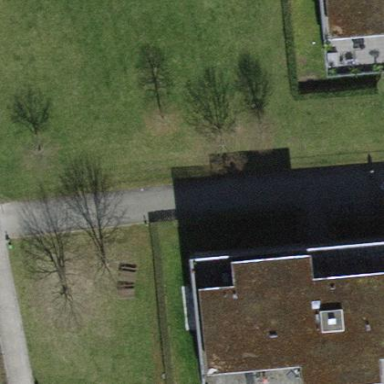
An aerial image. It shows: Flat-roofed apartment building.